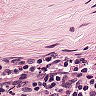
Metastatic tissue present: no